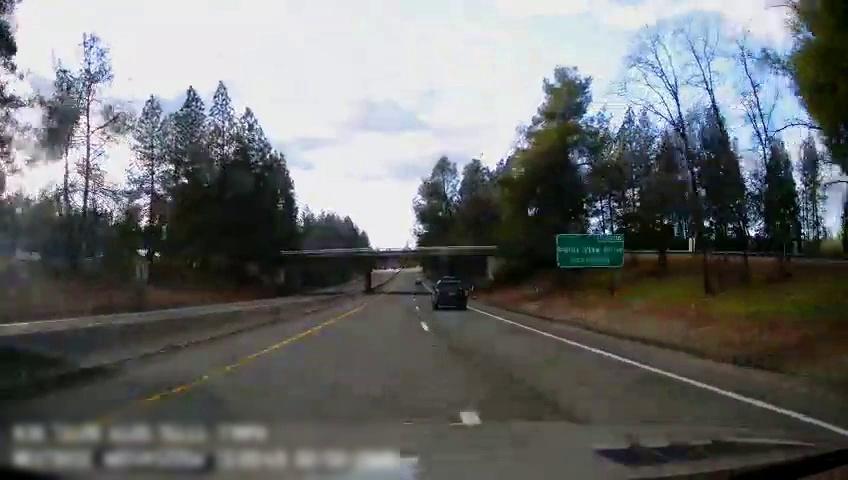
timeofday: Day
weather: Sunny
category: Drivable Space
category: Drivable Space
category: Vehicles | SUV
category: Lanes | Opposite Lane
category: Lanes | Alternate Lane
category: Lanes | Current Lane
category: Lanes | Alternate Lane
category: Traffic | Signs